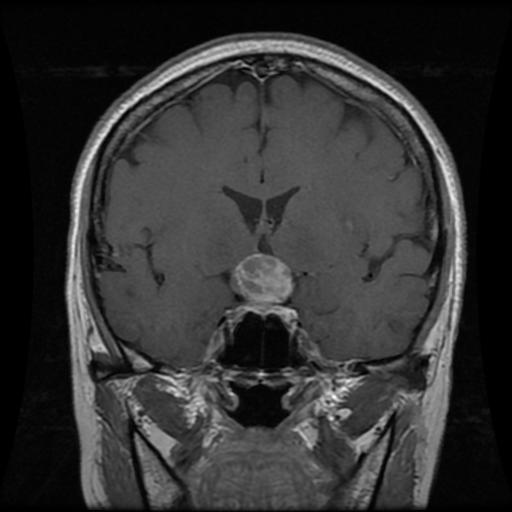
Label: pituitary